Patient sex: F
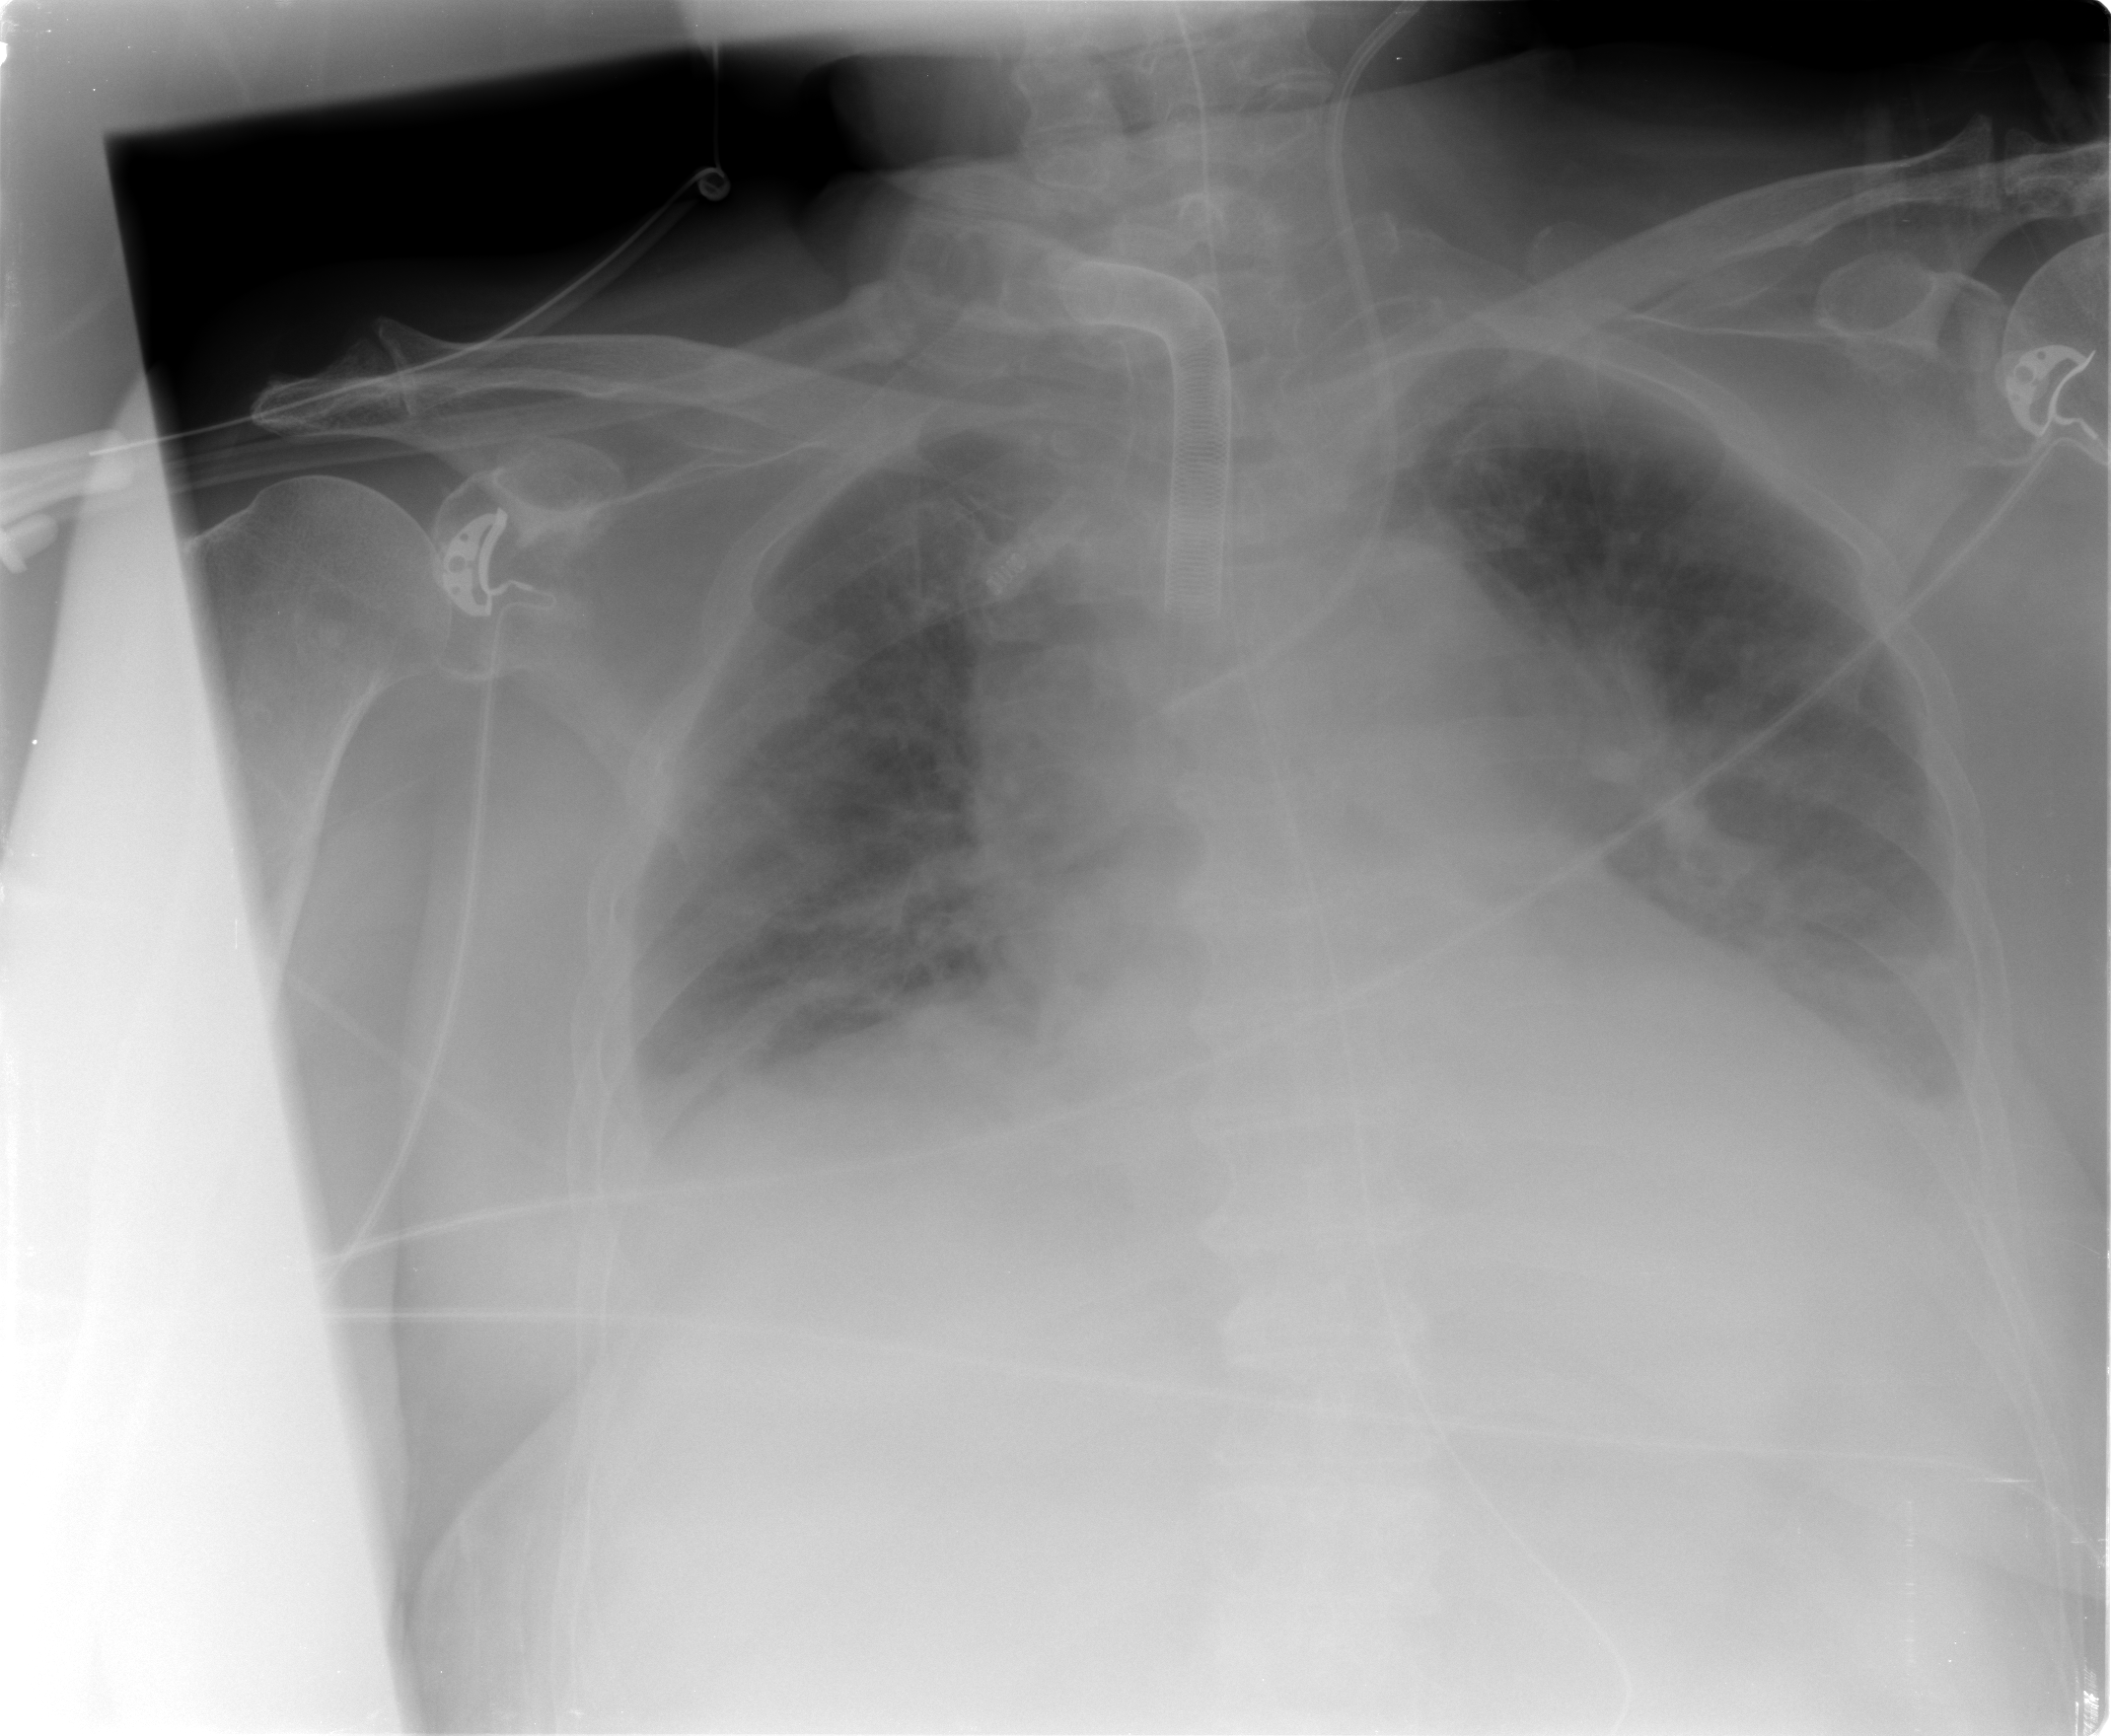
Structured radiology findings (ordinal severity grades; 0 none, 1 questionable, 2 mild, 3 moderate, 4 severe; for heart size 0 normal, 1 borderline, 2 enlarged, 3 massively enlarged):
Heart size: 2
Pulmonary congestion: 3
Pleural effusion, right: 3
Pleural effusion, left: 2
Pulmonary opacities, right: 2
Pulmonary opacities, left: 2
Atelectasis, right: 2
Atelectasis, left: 2